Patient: sex M, age 47
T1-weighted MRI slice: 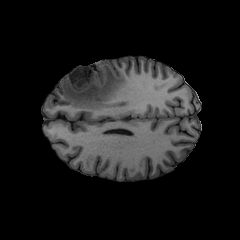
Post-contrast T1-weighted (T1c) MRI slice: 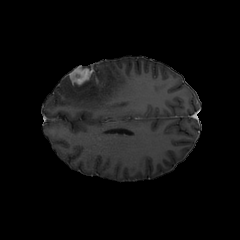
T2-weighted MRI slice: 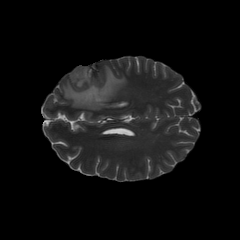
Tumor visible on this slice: yes
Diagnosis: Glioblastoma, IDH-wildtype
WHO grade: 4